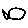
Label: fish